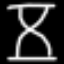
Label: hourglass